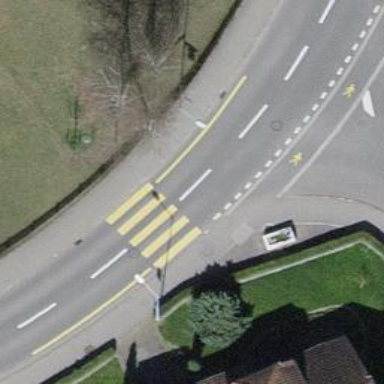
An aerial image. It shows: Uncontrolled zebra crossing on the road.